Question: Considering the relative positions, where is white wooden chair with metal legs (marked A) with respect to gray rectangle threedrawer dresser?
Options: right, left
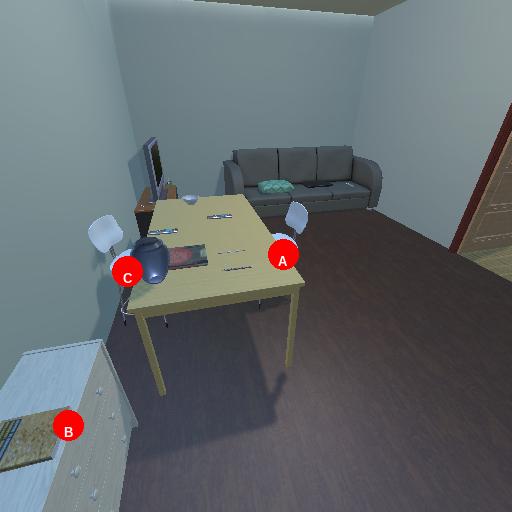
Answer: right